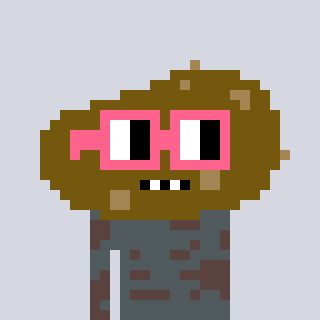
a pixel art character with square pink glasses, a potato-shaped head and a darkbrown-colored body on a cool background